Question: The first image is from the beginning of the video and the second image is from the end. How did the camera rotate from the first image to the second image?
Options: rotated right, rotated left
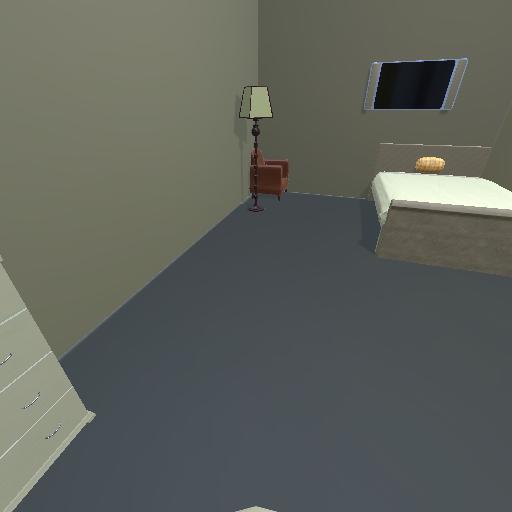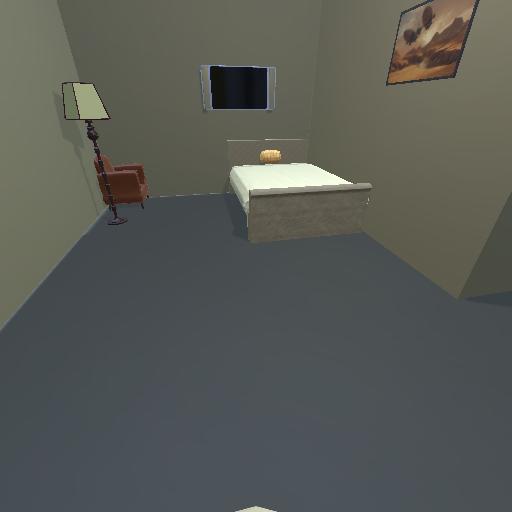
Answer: rotated right